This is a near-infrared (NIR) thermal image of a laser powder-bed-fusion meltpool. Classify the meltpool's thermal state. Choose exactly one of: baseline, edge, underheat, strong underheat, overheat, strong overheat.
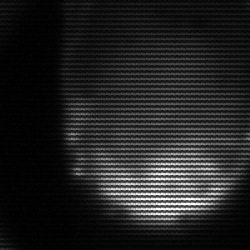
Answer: edge